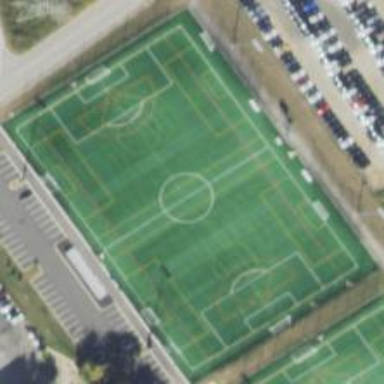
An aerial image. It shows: Soccer pitch for leisure land activities.